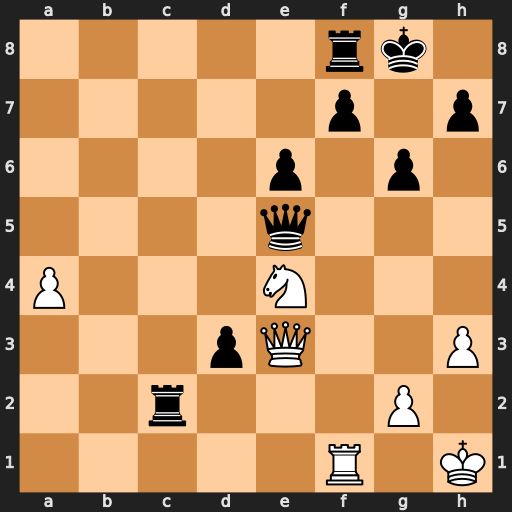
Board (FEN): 5rk1/5p1p/4p1p1/4q3/P3N3/3pQ2P/2r3P1/5R1K
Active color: w
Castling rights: -
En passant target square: -
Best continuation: Nf6+ Qxf6 Rxf6 d2 Rf1